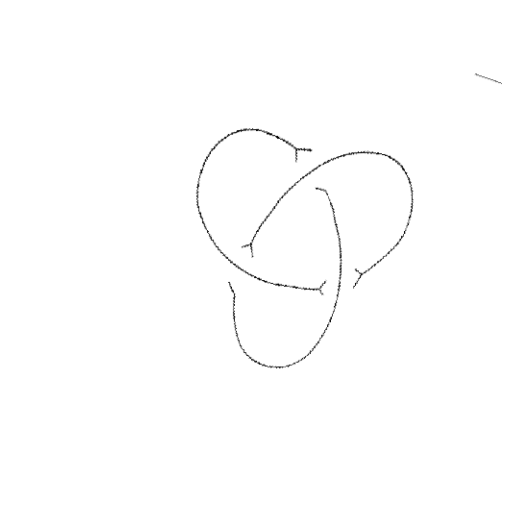
Crossing number: 3